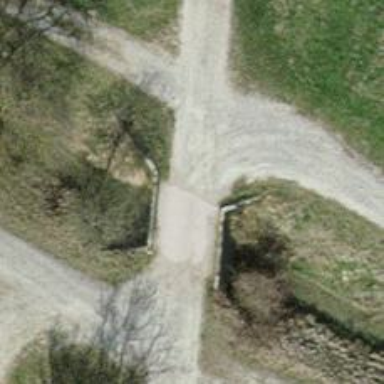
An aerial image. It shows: Concrete track on bridge with grade 2 track type.